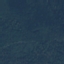
Land use / land cover: Forest